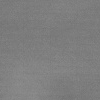
Atmospheric dust classification: dusty